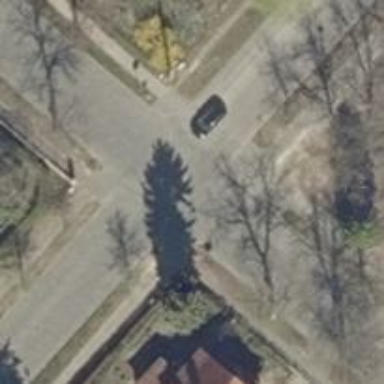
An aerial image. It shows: Unmarked road crossing.